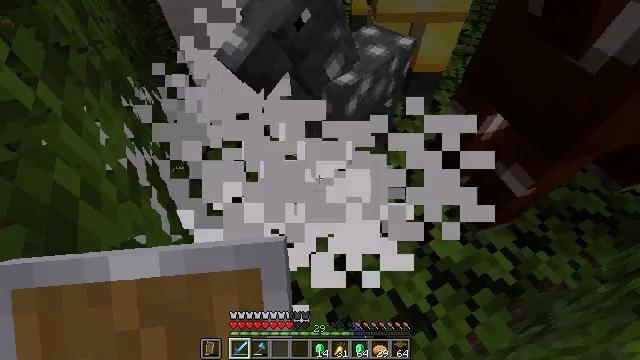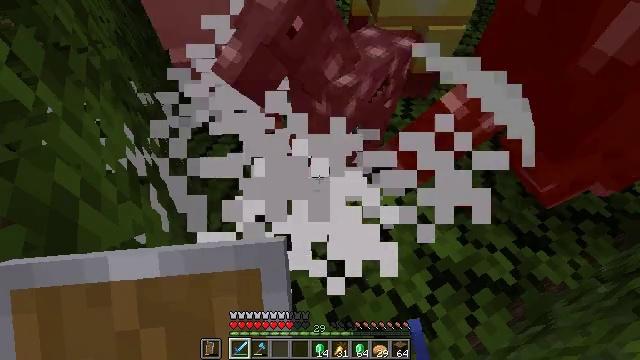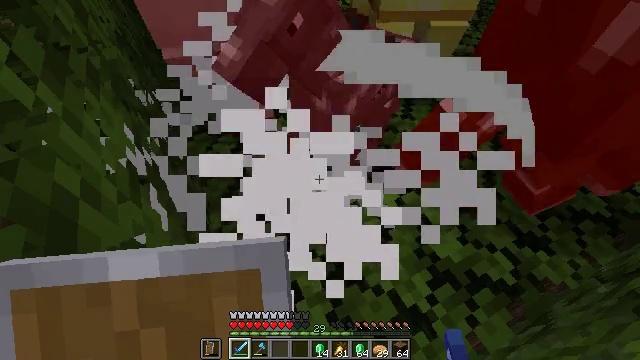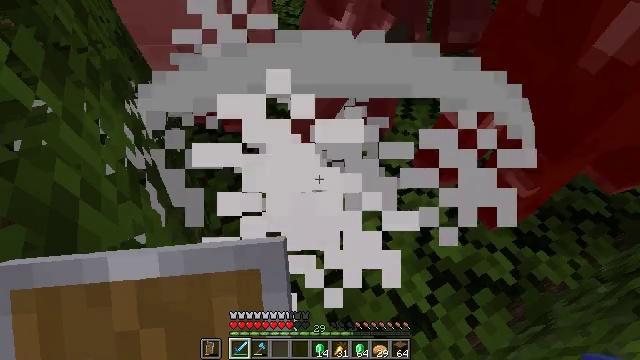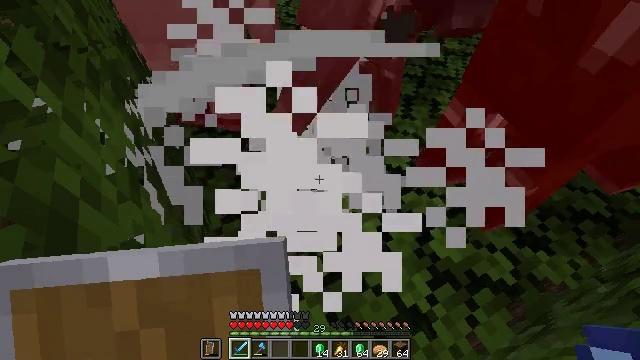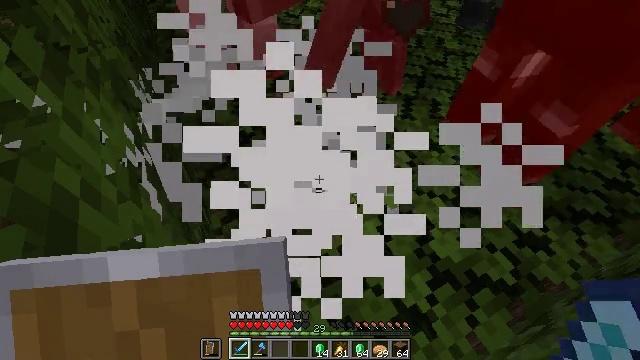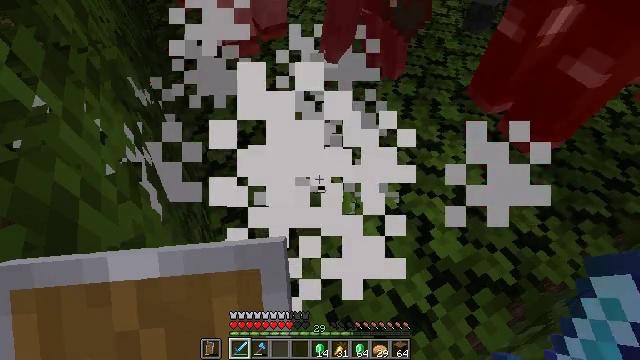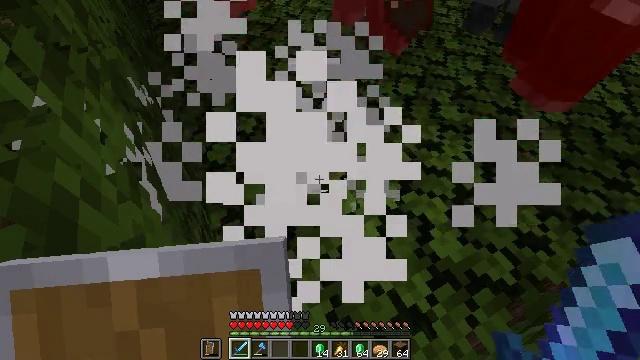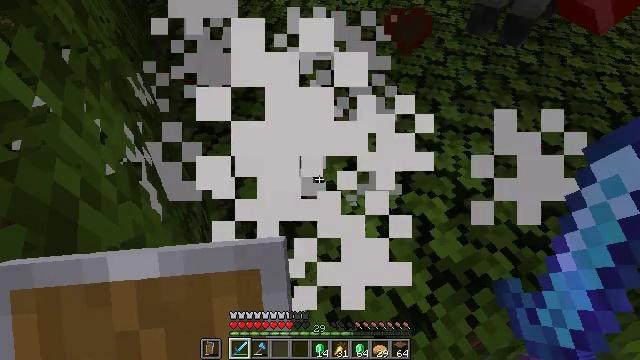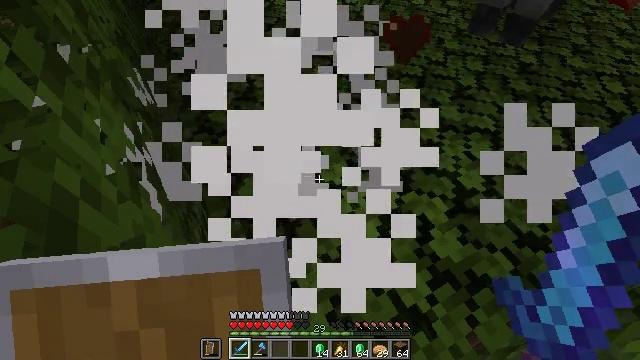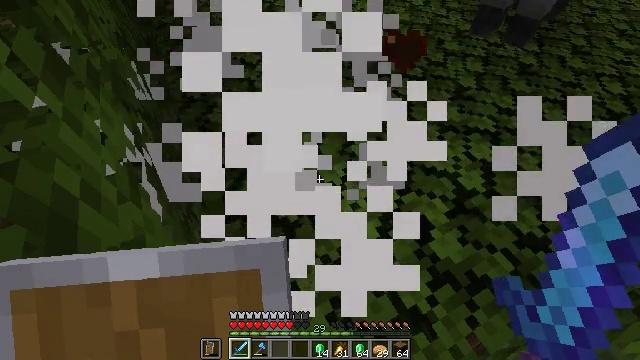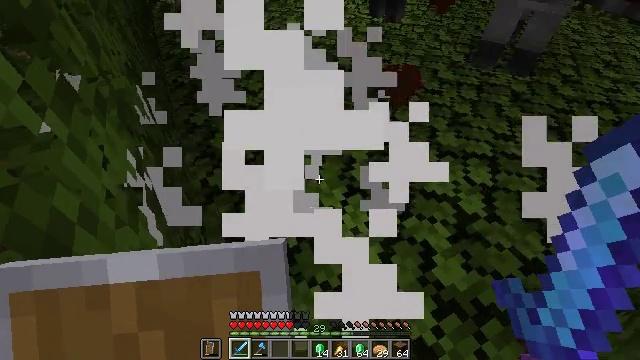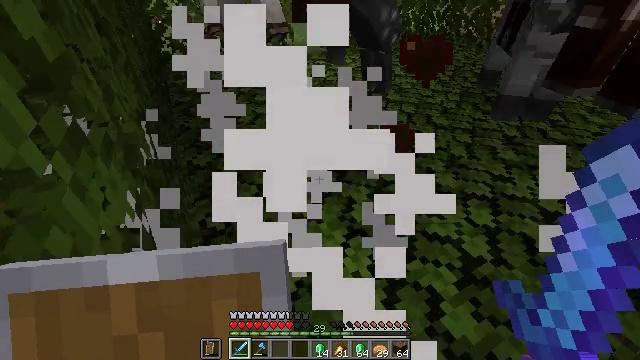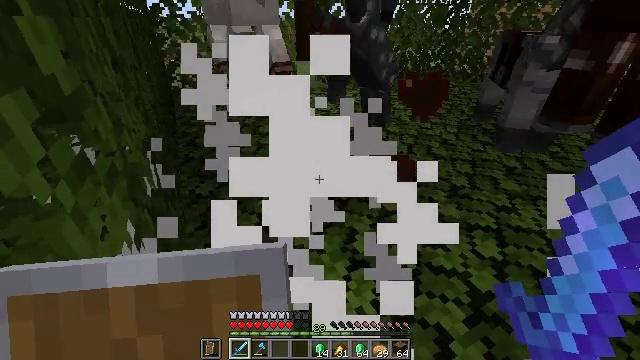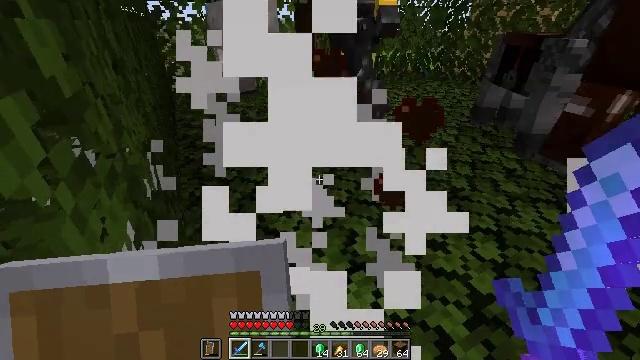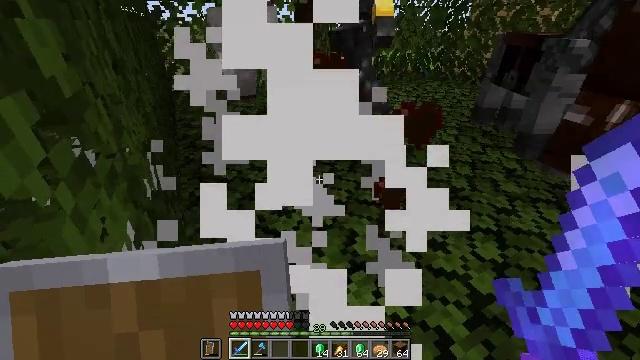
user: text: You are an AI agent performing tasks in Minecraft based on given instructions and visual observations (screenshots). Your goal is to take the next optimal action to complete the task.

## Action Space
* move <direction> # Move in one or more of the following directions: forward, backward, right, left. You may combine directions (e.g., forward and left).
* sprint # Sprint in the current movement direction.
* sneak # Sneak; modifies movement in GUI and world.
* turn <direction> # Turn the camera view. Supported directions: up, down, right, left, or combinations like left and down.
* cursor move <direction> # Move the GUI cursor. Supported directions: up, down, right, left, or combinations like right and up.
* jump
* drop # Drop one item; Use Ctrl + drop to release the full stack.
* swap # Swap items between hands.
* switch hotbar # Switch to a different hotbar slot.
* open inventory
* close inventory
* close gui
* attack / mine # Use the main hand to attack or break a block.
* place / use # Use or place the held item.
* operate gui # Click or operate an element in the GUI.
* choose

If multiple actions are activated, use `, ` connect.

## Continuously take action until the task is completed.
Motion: motion action
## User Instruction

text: Kill the horse.
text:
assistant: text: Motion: no_op
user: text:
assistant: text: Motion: no_op
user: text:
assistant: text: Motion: no_op
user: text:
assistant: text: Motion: no_op
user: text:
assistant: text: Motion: no_op
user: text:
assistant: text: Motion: no_op
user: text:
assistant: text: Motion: no_op
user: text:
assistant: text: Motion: no_op
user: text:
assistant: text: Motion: no_op
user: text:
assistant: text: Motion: no_op
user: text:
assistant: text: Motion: turn up
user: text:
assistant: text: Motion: turn up
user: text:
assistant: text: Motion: turn up
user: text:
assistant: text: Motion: no_op
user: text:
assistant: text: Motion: no_op
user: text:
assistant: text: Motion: no_op
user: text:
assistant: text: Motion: move forward, turn down
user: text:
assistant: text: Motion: move forward, turn right and down
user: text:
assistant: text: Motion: move forward, turn right and down
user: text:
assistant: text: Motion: move forward, turn right and down
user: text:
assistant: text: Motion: move forward and move left, turn right
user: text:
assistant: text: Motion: move forward and move left, turn right
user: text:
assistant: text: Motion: move forward and move left, turn right and down
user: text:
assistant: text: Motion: move left, turn right and down
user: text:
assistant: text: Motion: turn right
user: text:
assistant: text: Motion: turn right and up
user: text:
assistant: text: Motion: turn up
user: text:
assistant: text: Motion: turn up
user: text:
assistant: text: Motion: turn up
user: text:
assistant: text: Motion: no_op